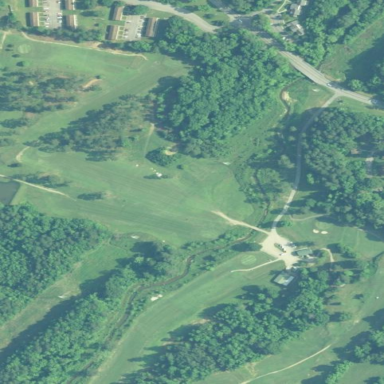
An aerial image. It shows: Golf course surrounded by greenery.